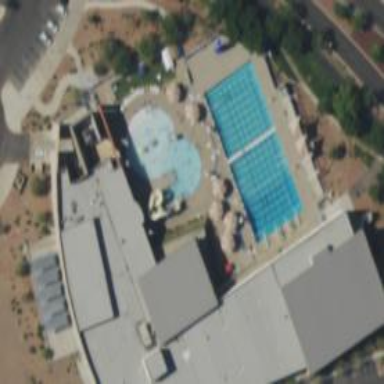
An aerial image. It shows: Lifeguard on duty.